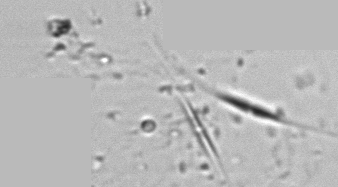
Label: Phaeocystis